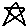
Label: star